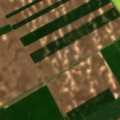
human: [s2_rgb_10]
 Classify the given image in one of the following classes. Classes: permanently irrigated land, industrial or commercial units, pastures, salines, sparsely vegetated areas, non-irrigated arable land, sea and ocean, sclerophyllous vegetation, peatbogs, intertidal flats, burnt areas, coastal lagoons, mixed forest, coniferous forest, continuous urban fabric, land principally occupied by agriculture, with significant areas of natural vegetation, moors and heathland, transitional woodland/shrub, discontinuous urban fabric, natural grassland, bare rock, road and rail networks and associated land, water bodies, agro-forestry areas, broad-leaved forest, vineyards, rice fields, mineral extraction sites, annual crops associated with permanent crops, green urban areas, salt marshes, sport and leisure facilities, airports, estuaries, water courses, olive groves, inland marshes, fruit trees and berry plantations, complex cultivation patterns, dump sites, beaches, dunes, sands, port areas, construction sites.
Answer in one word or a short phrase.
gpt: non-irrigated arable land